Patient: sex M, age 42
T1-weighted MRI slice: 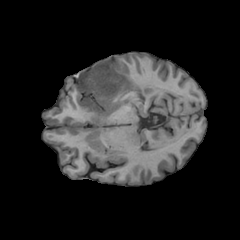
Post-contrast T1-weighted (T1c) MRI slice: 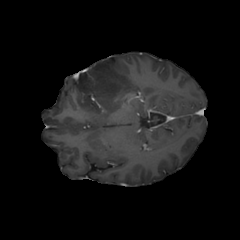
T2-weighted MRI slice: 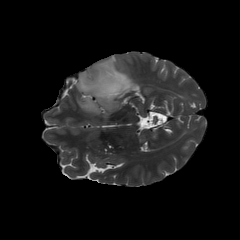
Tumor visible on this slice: yes
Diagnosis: Astrocytoma, IDH-mutant
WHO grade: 4